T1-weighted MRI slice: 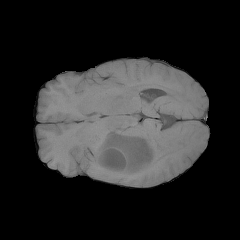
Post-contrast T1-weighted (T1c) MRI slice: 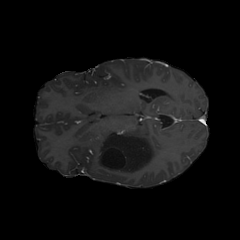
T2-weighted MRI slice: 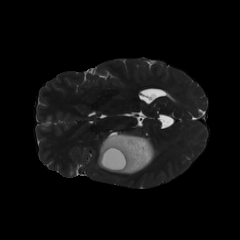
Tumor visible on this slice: yes